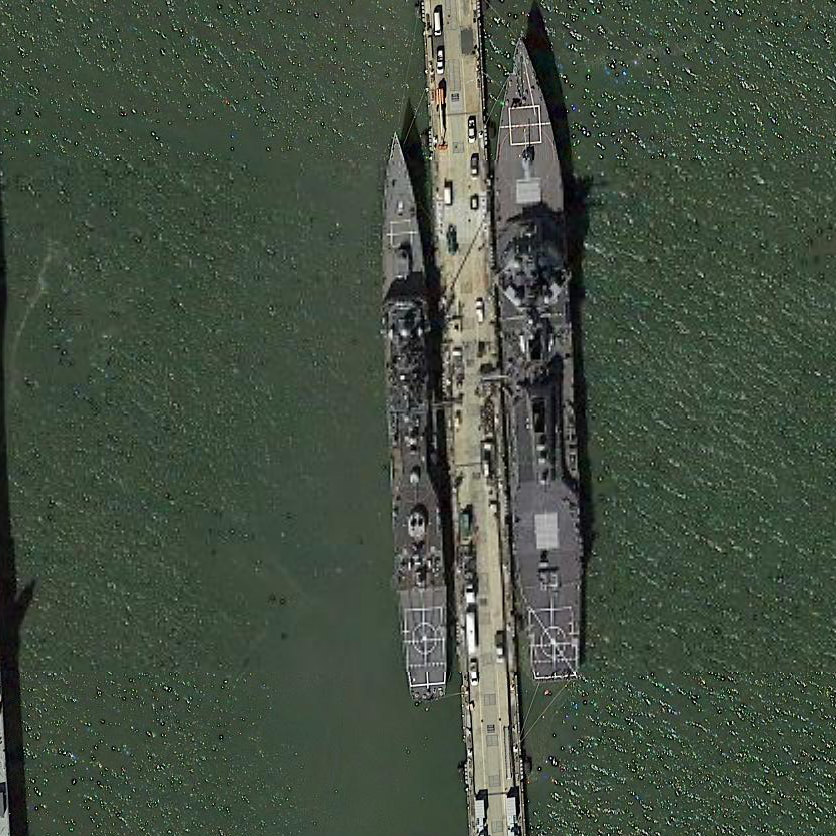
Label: cruiser